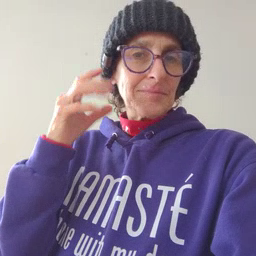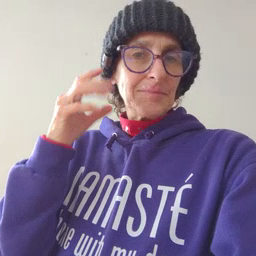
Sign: radio